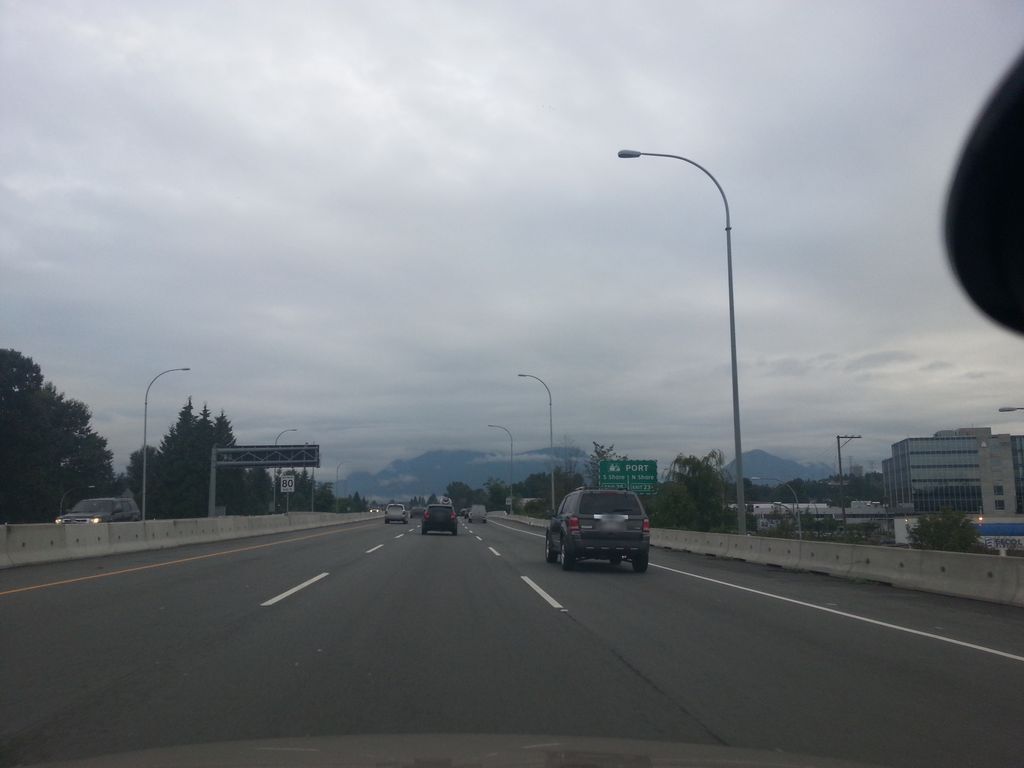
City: vancouver